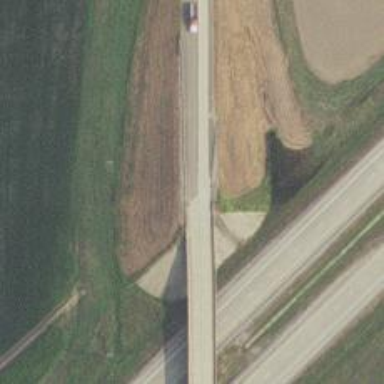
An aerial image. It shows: Viaduct bridge on tertiary road.